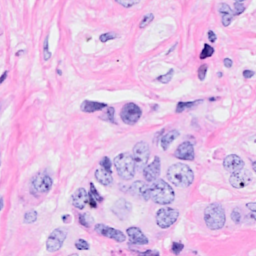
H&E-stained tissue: Breast